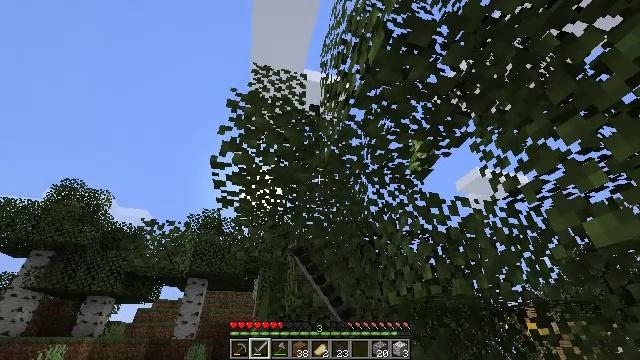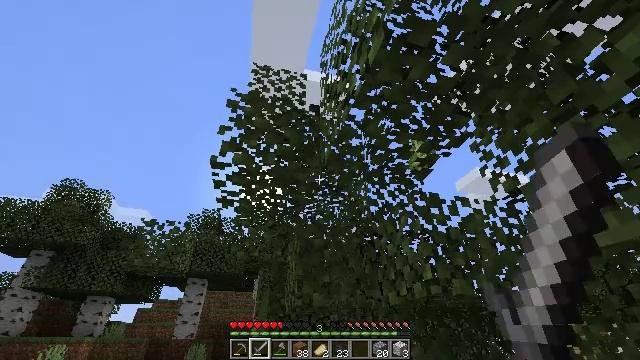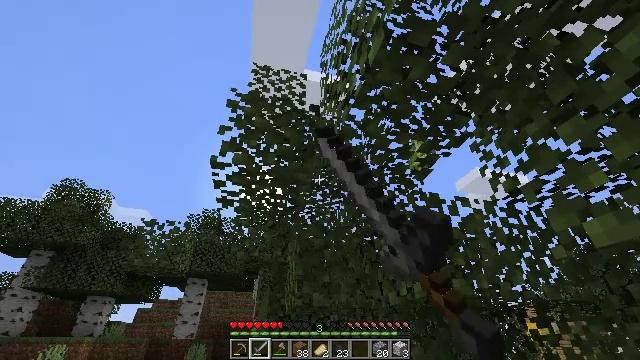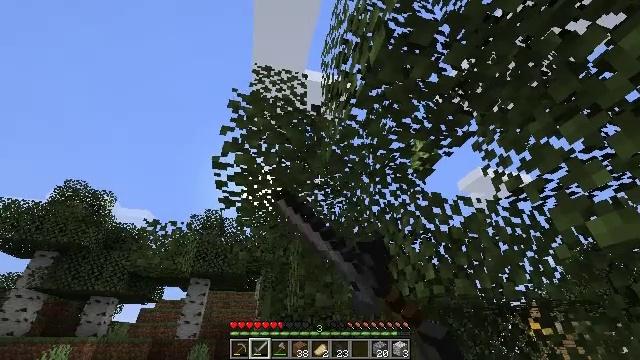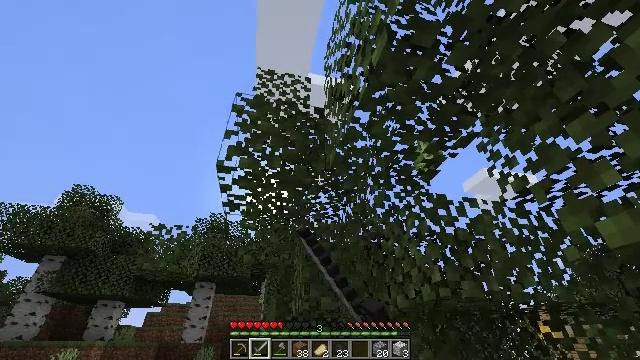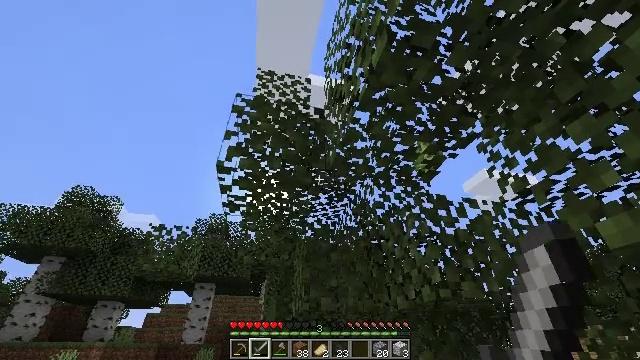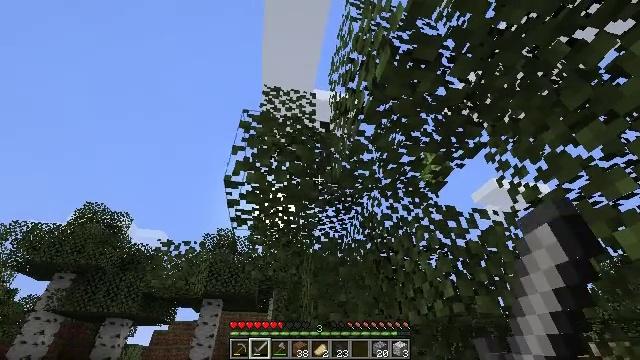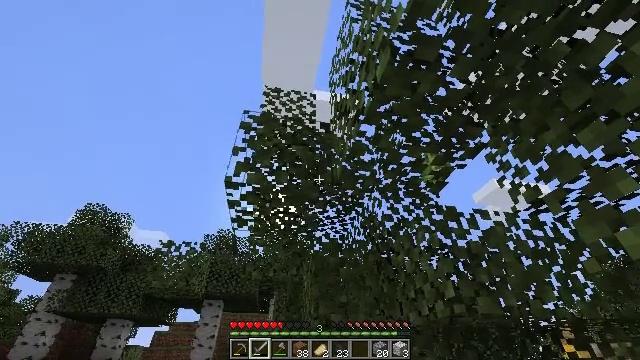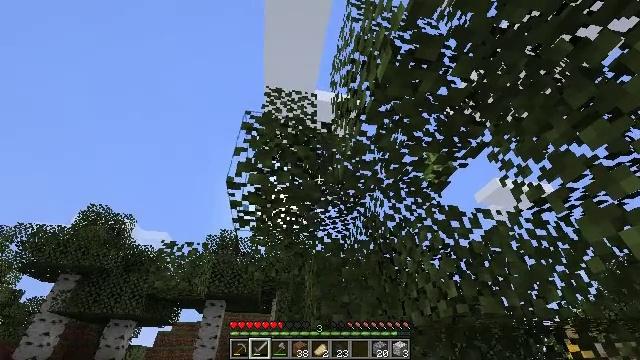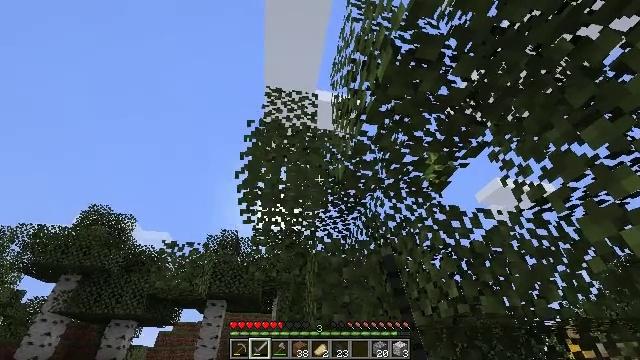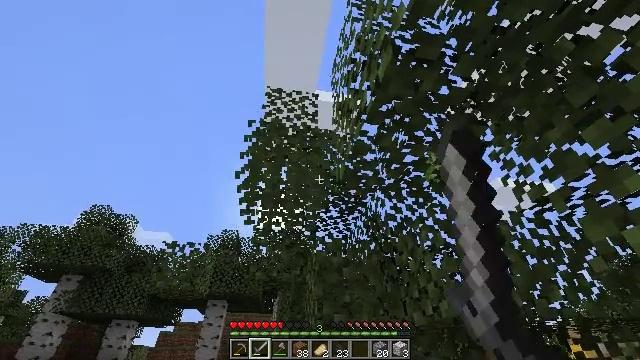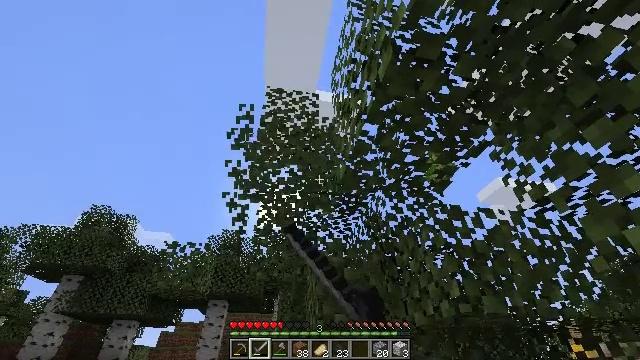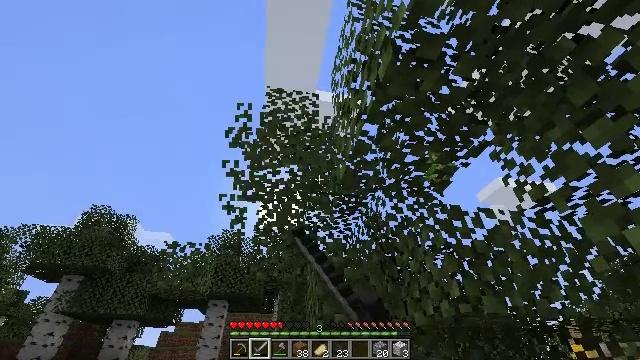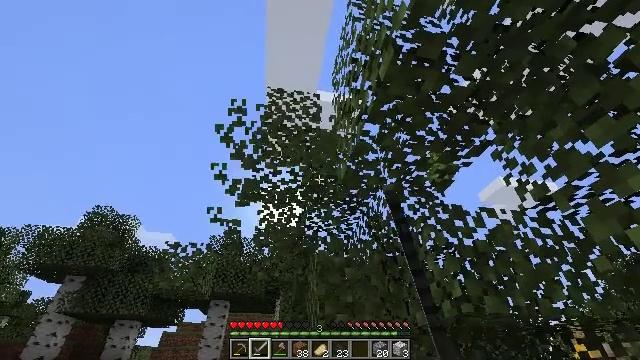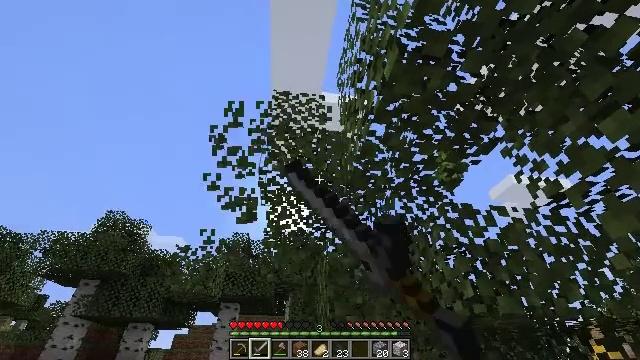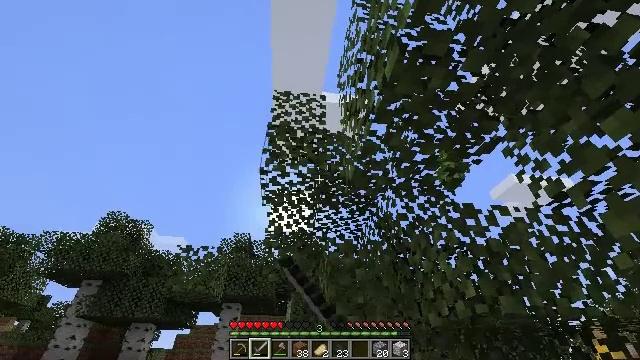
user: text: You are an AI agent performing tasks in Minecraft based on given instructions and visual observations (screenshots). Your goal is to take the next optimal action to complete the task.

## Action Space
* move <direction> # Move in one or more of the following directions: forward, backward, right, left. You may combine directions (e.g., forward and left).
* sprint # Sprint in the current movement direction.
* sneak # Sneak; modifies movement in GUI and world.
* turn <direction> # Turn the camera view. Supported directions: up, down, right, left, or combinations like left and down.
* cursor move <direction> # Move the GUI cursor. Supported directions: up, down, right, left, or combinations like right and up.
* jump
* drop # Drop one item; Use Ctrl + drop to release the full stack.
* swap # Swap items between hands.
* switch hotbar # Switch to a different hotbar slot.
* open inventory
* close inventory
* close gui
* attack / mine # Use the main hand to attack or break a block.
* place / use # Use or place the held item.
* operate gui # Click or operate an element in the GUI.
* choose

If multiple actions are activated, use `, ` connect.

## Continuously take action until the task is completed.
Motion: motion action
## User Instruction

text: Clear birch leaves to get saplings.
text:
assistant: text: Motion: attack / mine
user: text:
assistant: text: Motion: attack / mine
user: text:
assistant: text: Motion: attack / mine
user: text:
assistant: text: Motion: turn left, attack / mine
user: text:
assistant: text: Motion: attack / mine
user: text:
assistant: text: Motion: turn left and up, attack / mine
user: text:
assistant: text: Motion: attack / mine
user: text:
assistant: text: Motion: attack / mine
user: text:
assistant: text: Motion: attack / mine
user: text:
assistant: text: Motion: attack / mine
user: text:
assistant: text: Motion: attack / mine
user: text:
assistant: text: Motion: attack / mine
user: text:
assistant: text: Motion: attack / mine
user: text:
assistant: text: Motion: turn left, attack / mine
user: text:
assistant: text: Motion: attack / mine
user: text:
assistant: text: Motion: attack / mine
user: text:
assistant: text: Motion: attack / mine
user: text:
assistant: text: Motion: attack / mine
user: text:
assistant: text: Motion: attack / mine
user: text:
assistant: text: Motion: attack / mine
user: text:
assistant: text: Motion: attack / mine
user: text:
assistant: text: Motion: attack / mine
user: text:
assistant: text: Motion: attack / mine
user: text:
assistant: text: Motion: attack / mine
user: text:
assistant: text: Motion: attack / mine
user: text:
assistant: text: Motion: turn left and up, attack / mine
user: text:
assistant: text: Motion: turn up, attack / mine
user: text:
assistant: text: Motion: attack / mine
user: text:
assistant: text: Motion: turn up, attack / mine
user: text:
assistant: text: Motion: attack / mine